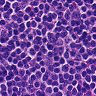
Metastatic tissue present: no